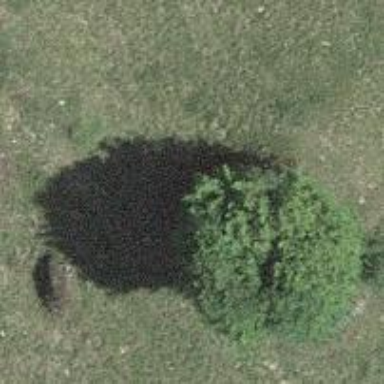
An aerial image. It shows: Beautiful tree in nature.